Interaction volume radius: 5 \u00c5
Interaction volume height: 15 \u00c5
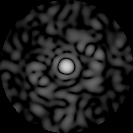
Disorder parameter: 0.8465